Interaction volume radius: 10 \u00c5
Interaction volume height: 10 \u00c5
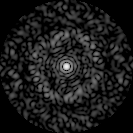
Disorder parameter: 0.8314